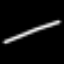
Label: line